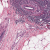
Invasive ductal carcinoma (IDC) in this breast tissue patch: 1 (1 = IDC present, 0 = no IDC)